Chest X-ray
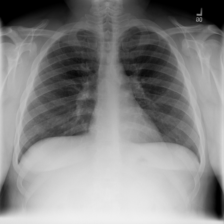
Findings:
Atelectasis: negative
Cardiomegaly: negative
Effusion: negative
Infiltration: negative
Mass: negative
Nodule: negative
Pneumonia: negative
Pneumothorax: negative
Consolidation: negative
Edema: negative
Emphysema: negative
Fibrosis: negative
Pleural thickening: negative
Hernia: negative